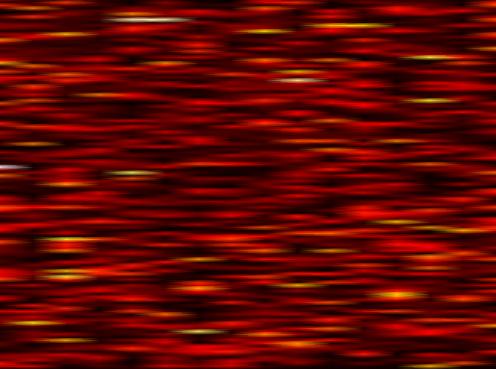
Label: FOFDM